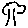
Label: tree